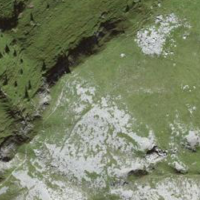
EUNIS habitat code: 26
Species observed at this site:
Parnassia palustris
Selaginella selaginoides